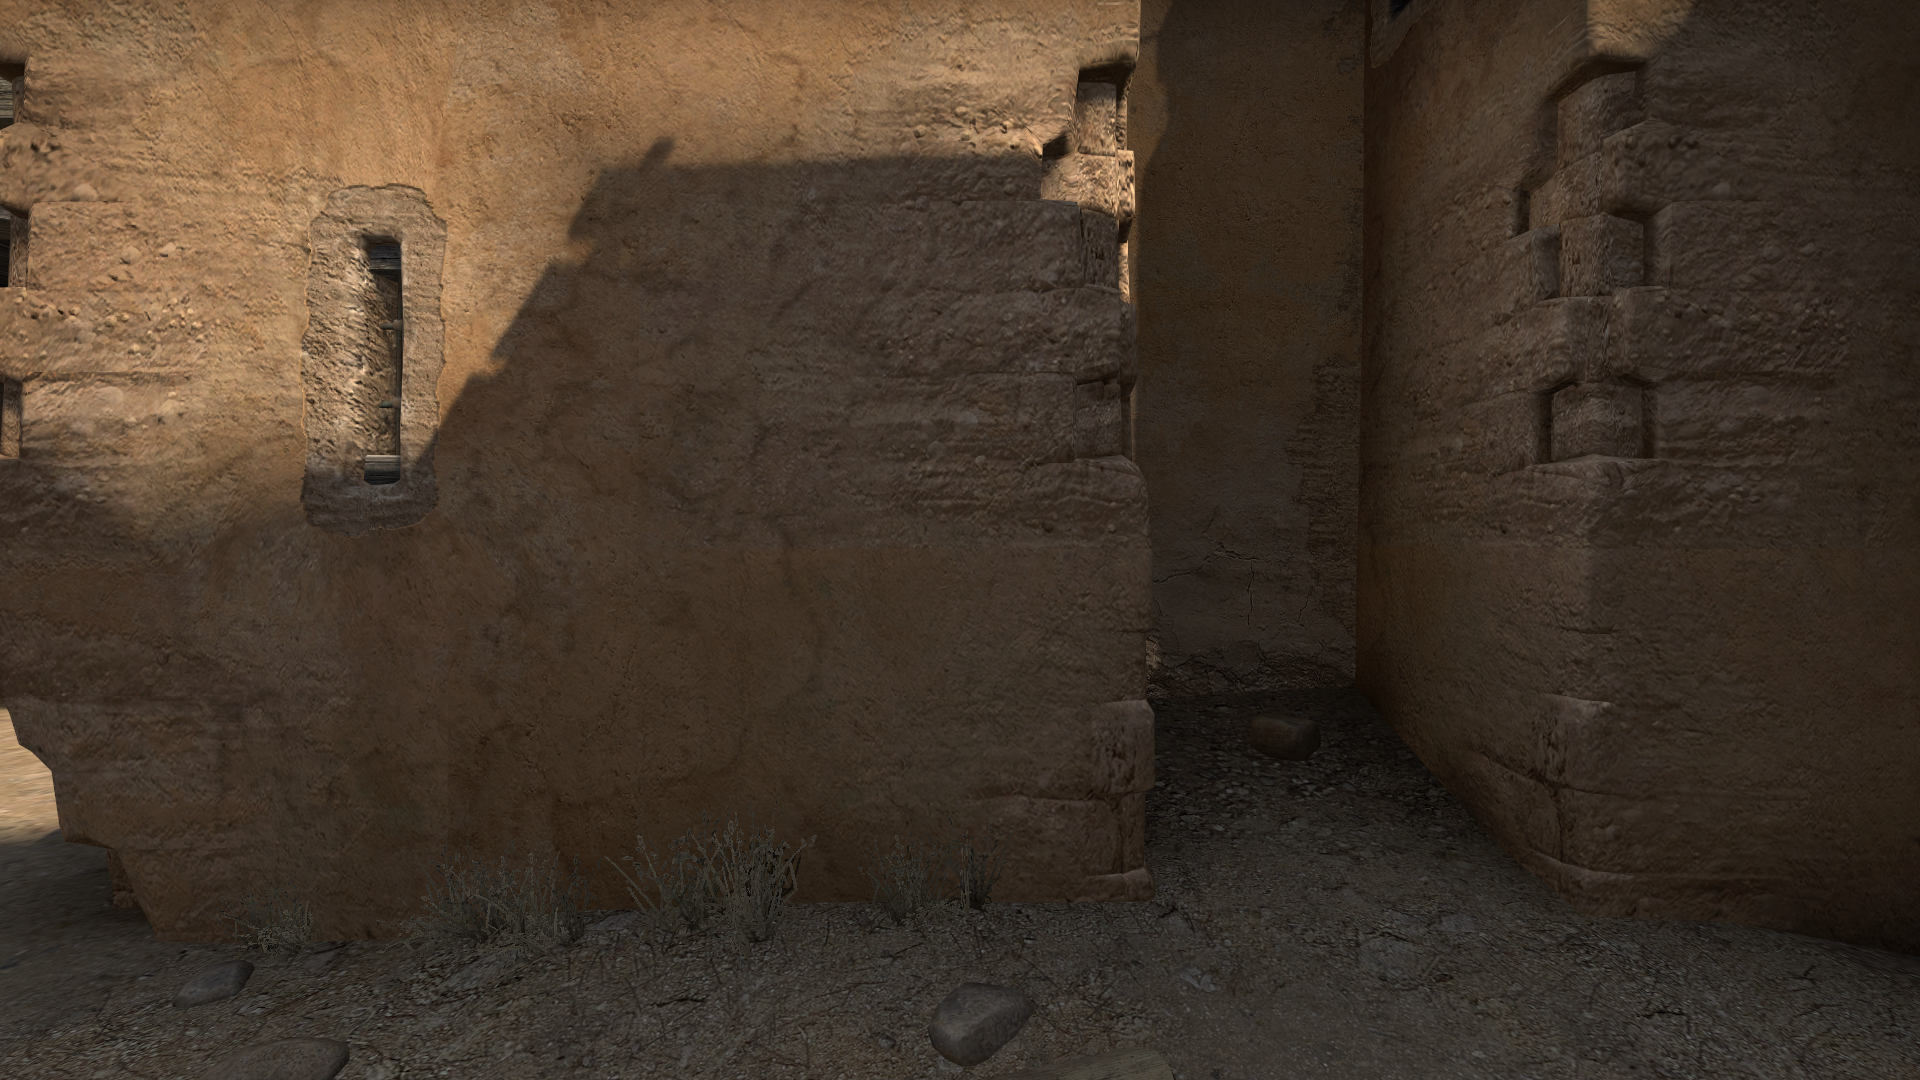
Map: de_dust2